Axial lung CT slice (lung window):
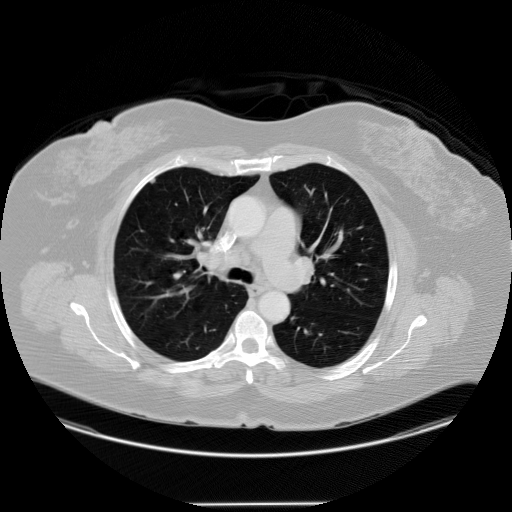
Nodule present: yes
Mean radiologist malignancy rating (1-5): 2